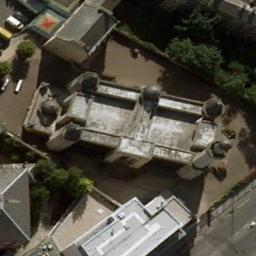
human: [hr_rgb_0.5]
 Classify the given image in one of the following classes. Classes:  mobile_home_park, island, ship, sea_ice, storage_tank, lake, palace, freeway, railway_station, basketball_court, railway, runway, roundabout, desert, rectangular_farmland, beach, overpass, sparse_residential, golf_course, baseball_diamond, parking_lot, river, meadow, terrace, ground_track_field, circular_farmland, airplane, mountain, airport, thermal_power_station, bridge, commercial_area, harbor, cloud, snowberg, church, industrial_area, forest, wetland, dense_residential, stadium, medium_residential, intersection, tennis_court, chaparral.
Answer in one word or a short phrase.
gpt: church